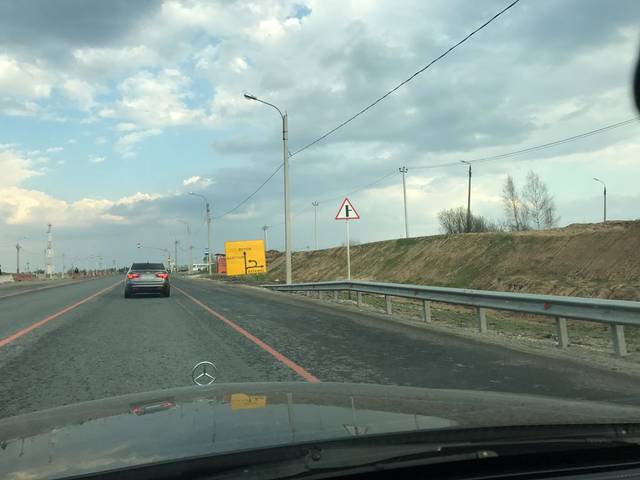
Region: Russia
Coordinates: 56.072, 40.49